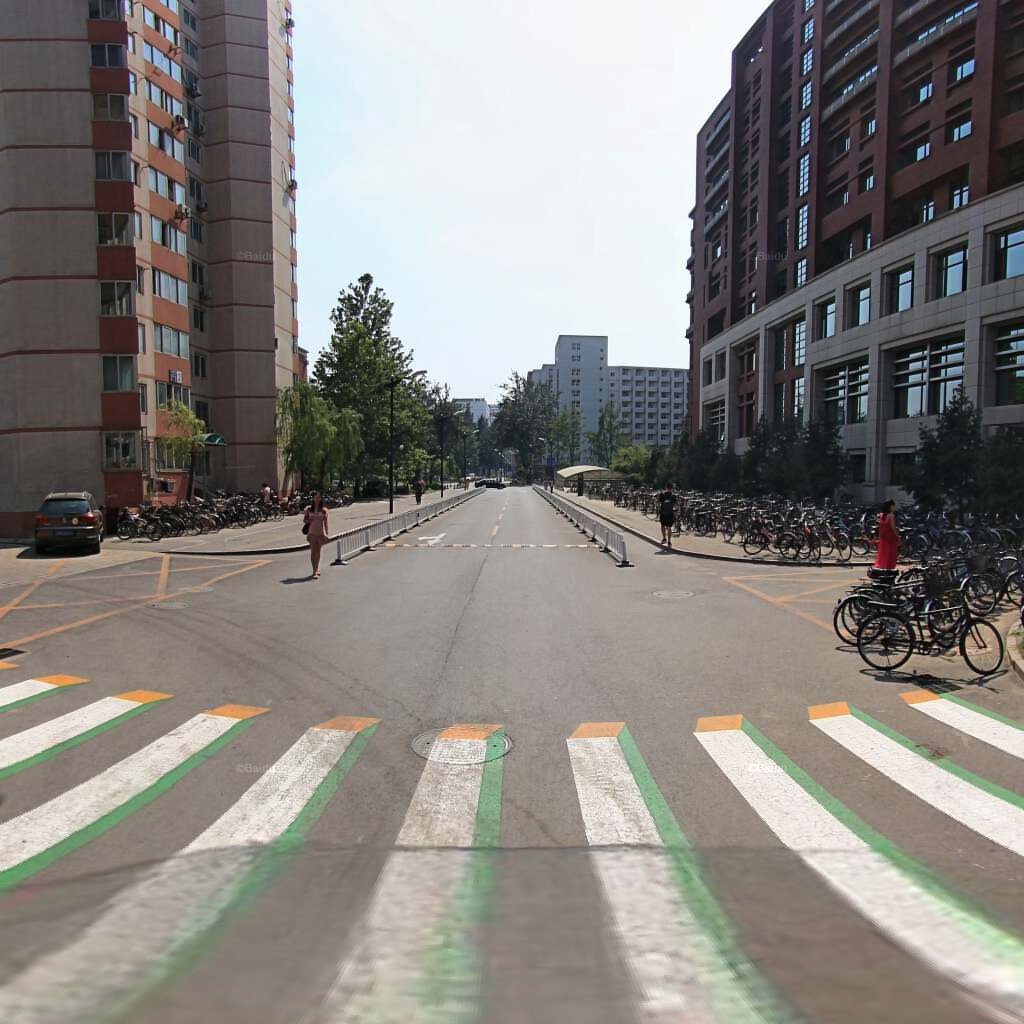
Region: Haidian
Road damage annotations: longitudinal crack, manhole cover, manhole cover, manhole cover, manhole cover